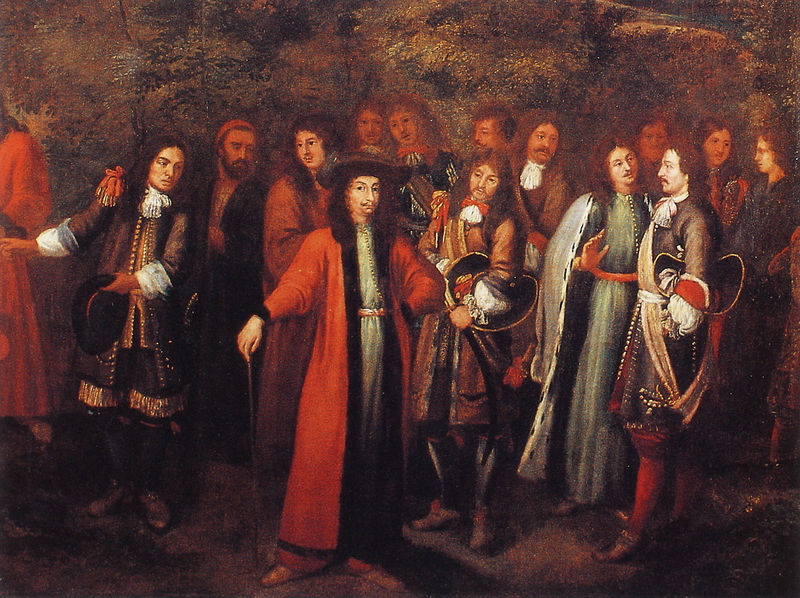
Titel: Charles Francois Olier Marquis von Nointel (1635-1685)
Künstler: Jaques Carrey
Institution: Athen, Museum der Stadt Athen, Vouros-Eutaxias Stiftung
Schlagwörter: gemälde, gruppe, hand, mann, weiß, grau, hut, hüte, kleid, kleider, männer, schwarz, gürtel, rot, versammlung, bart, bärte, kappe, schnurrbart, barock, halten, hermelin, rembrandt, stehen, bild, hände, niederlande, öl, natur, haare, lange haare, mantel, stock, schuhe, stab, krieg, robe, edel, bürger, mäntel, schulterklappen, pelzmantel, mittelalter, geistliche, edelmänner, niederländer, rembrand, bildrand, fünfzehn, männer7